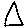
Label: triangle